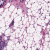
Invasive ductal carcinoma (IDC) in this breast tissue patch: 1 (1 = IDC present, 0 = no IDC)